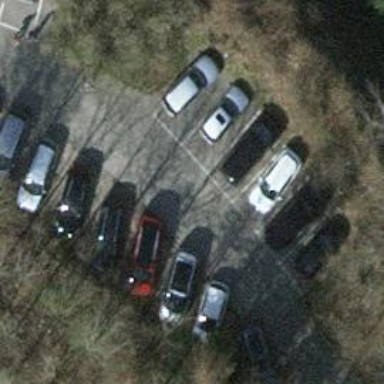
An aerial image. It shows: Asphalt parking aisle road.